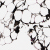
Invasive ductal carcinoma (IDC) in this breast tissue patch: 0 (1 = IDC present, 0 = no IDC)